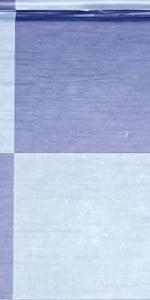
Label: Empty